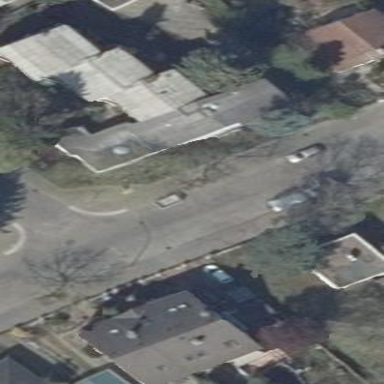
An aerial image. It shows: Gabled roof adorns the apartments building.